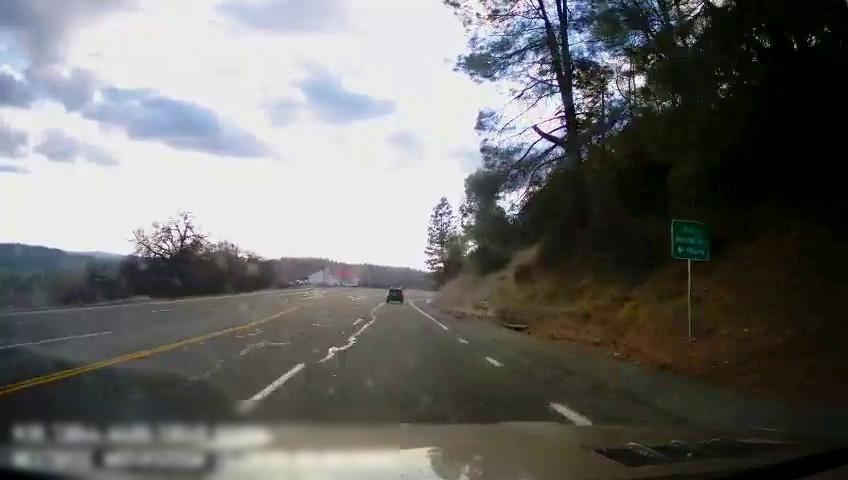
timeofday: Day
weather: Cloudy
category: Drivable Space
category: Vehicles | SUV
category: Lanes | Opposite Lane
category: Lanes | Alternate Lane
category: Lanes | Alternate Lane
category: Lanes | Current Lane
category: Lanes | Current Lane
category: Traffic | Signs